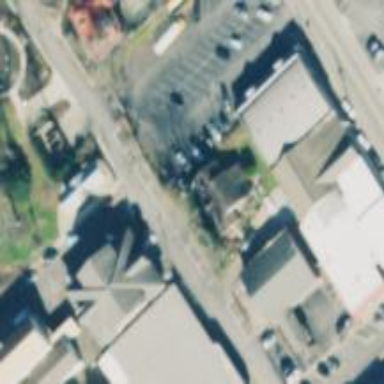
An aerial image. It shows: Commercial building.